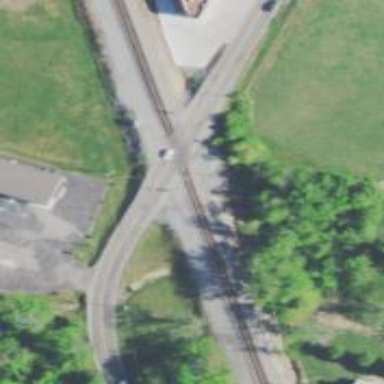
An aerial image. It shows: Level crossing with lights on the railway.